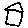
Label: house